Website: walmart
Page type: cart
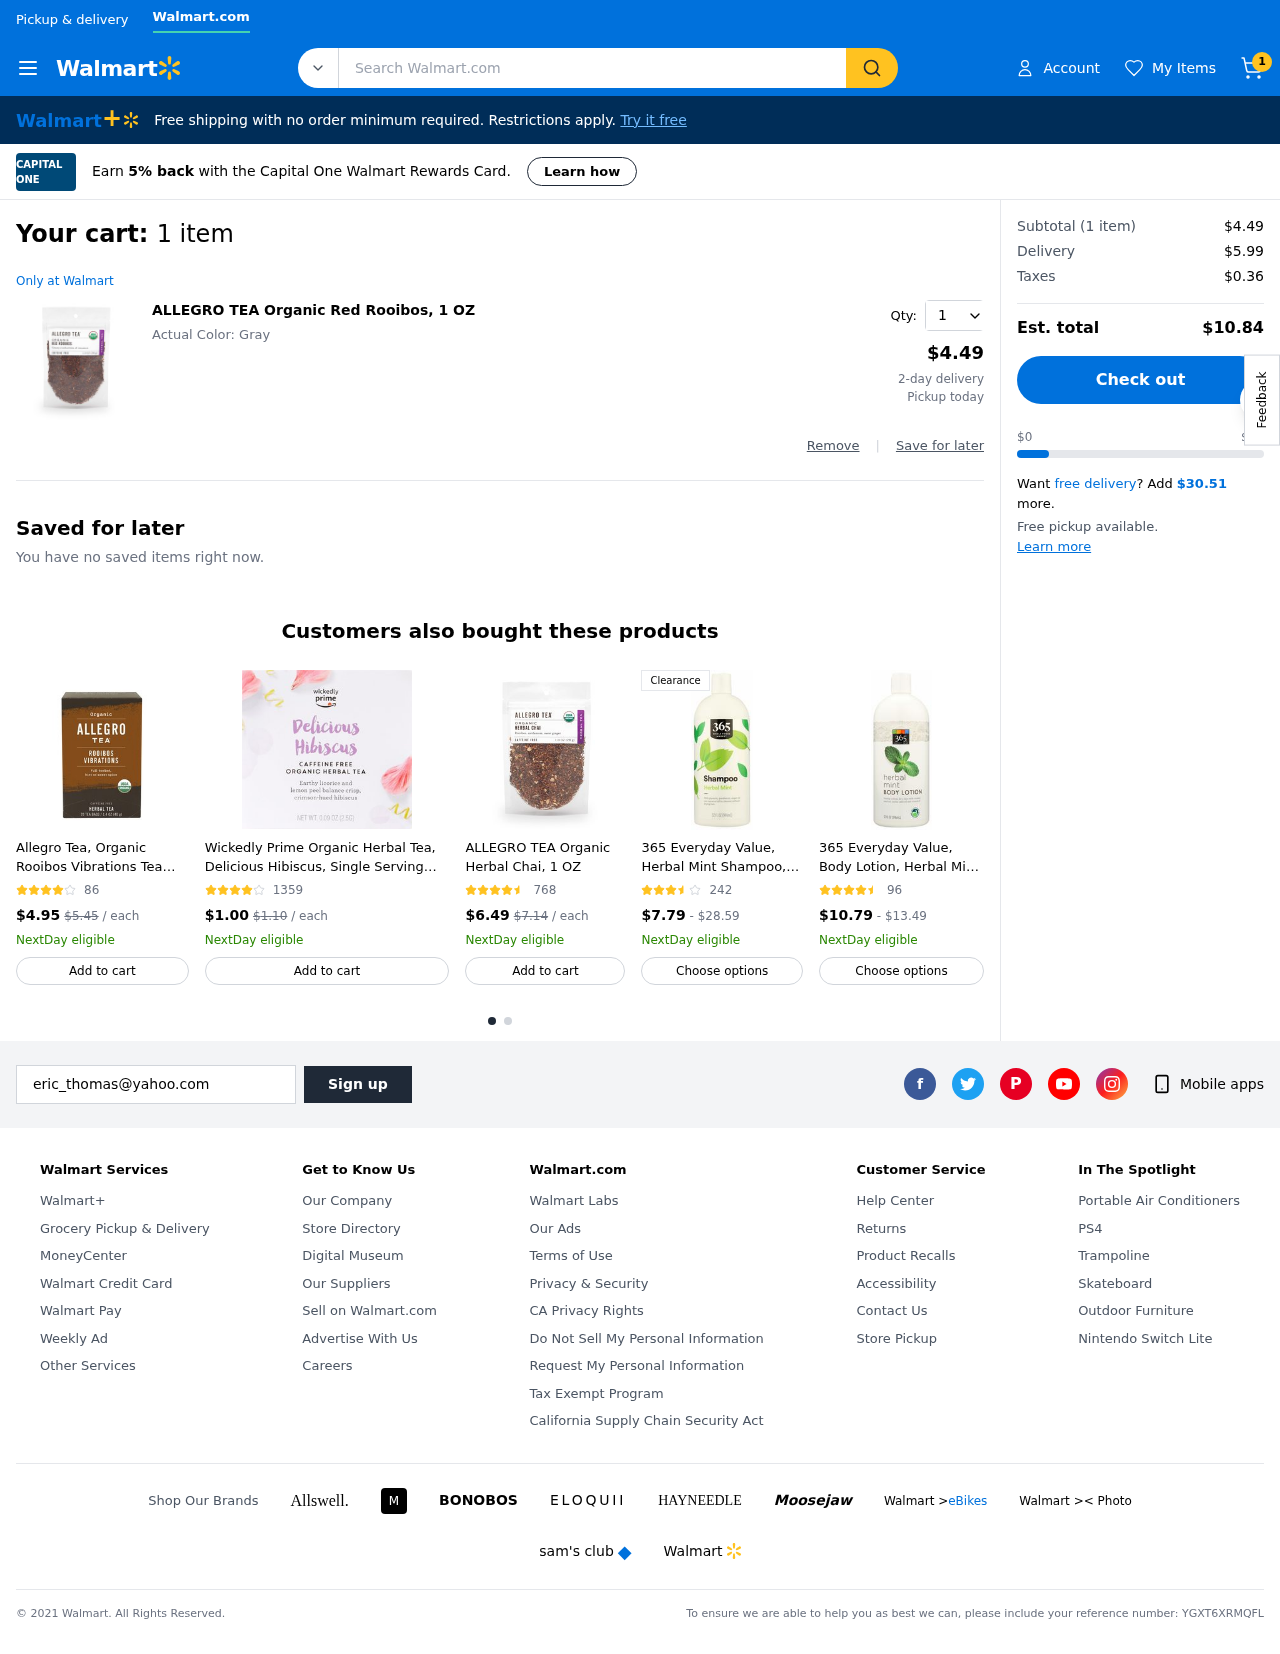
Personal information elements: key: PII_EMAIL
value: eric_thomas@yahoo.com
Product elements: key: PRODUCT1_NAME
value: ALLEGRO TEA Organic Red Rooibos, 1 OZ
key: PRODUCT1_PRICE
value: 4.49
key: PRODUCT1_QUANTITY
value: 1
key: PRODUCT2_NAME
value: Allegro Tea, Organic Rooibos Vibrations Tea Bags, 20 ct
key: PRODUCT2_NUM_RATINGS
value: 86
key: PRODUCT2_PRICE
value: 4.95
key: PRODUCT3_NAME
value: Wickedly Prime Organic Herbal Tea, Delicious Hibiscus, Single Serving Sample
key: PRODUCT3_NUM_RATINGS
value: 1359
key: PRODUCT3_PRICE
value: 1
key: PRODUCT4_NAME
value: ALLEGRO TEA Organic Herbal Chai, 1 OZ
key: PRODUCT4_NUM_RATINGS
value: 768
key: PRODUCT4_PRICE
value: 6.49
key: PRODUCT5_NAME
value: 365 Everyday Value, Herbal Mint Shampoo, 32 fl oz
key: PRODUCT5_NUM_RATINGS
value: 242
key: PRODUCT5_PRICE
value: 7.79
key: PRODUCT6_NAME
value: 365 Everyday Value, Body Lotion, Herbal Mint, 32 oz
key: PRODUCT6_NUM_RATINGS
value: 96
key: PRODUCT6_PRICE
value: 10.79
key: PRODUCT2_ORIGINAL_PRICE
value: $5.45
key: PRODUCT3_ORIGINAL_PRICE
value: $1.10
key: PRODUCT4_ORIGINAL_PRICE
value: $7.14
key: PRODUCT5_PRICE_MAX
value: $28.59
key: PRODUCT6_PRICE_MAX
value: $13.49
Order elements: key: ORDER_NUM_ITEMS
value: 1
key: ORDER_NUM_ITEMS
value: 1 item
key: ORDER_SUBTOTAL
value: $4.49
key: ORDER_SHIPPING_COST
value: $5.99
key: ORDER_TAX
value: $0.36
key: ORDER_TOTAL
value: $10.84
Search elements: key: HEADER_SEARCH
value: Search Walmart.com